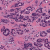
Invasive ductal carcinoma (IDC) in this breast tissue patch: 1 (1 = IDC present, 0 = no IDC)